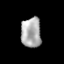
Tissue: prostate
Cell type: T cells
Senescence score: 0.3352
Nuclear area (px): 590
Mean DAPI intensity: 171.053